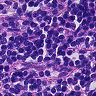
Metastatic tissue present: no